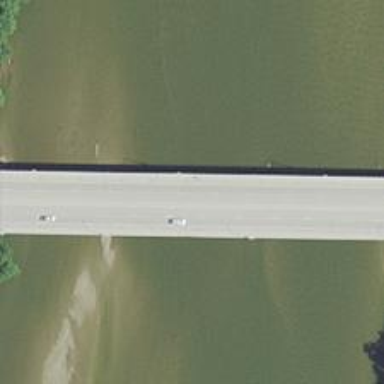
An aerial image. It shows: Asphalt road on bridge. The road is secondary road and also considered as expressway.